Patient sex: F
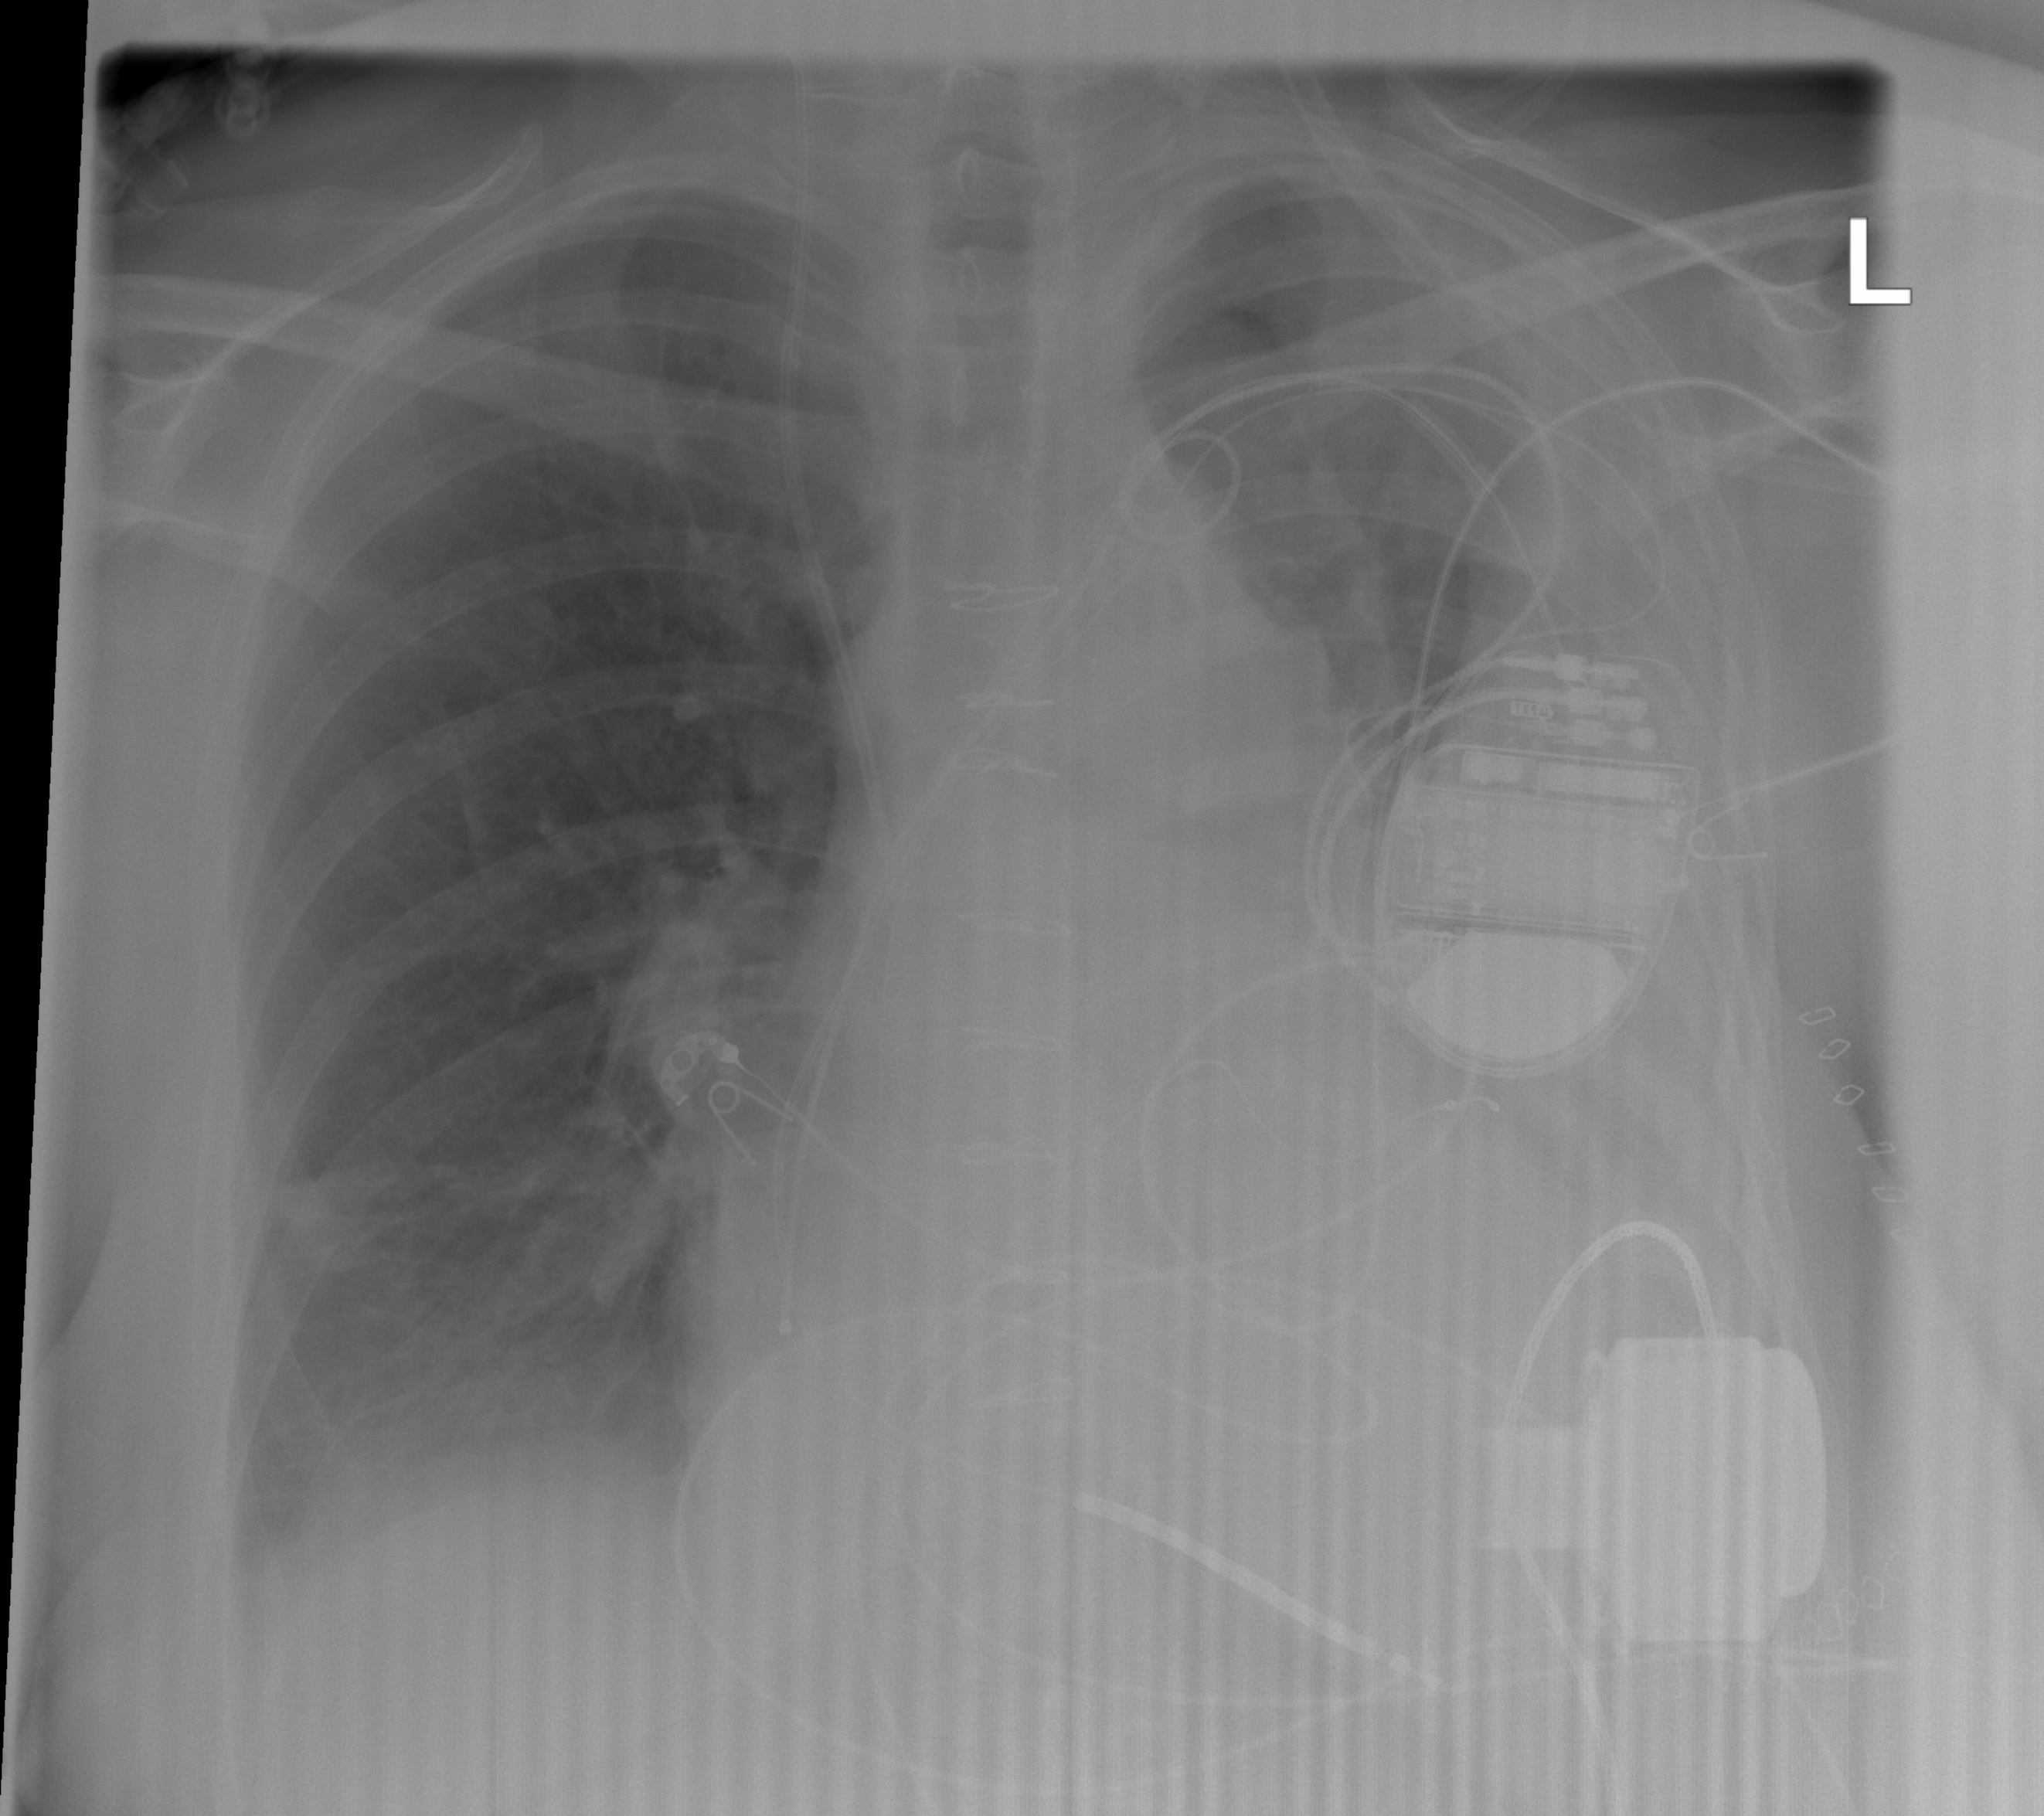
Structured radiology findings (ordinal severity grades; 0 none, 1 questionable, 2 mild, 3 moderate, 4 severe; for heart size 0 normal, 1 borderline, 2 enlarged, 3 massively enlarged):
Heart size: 2
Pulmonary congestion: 0
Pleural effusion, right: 2
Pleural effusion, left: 3
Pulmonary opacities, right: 0
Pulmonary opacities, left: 0
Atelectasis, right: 2
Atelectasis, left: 3